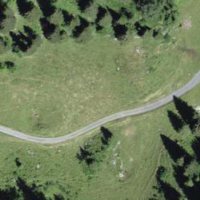
EUNIS habitat code: 45
Species observed at this site:
Saxifraga paniculata